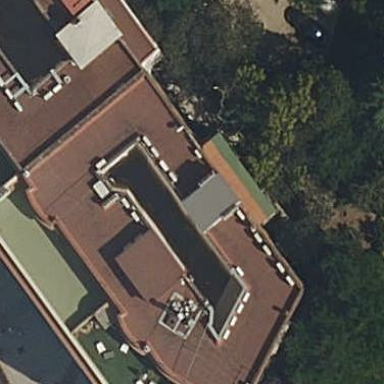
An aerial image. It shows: Building tagged as "apa".